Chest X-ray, PA view. Patient: 72 years old, sex F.
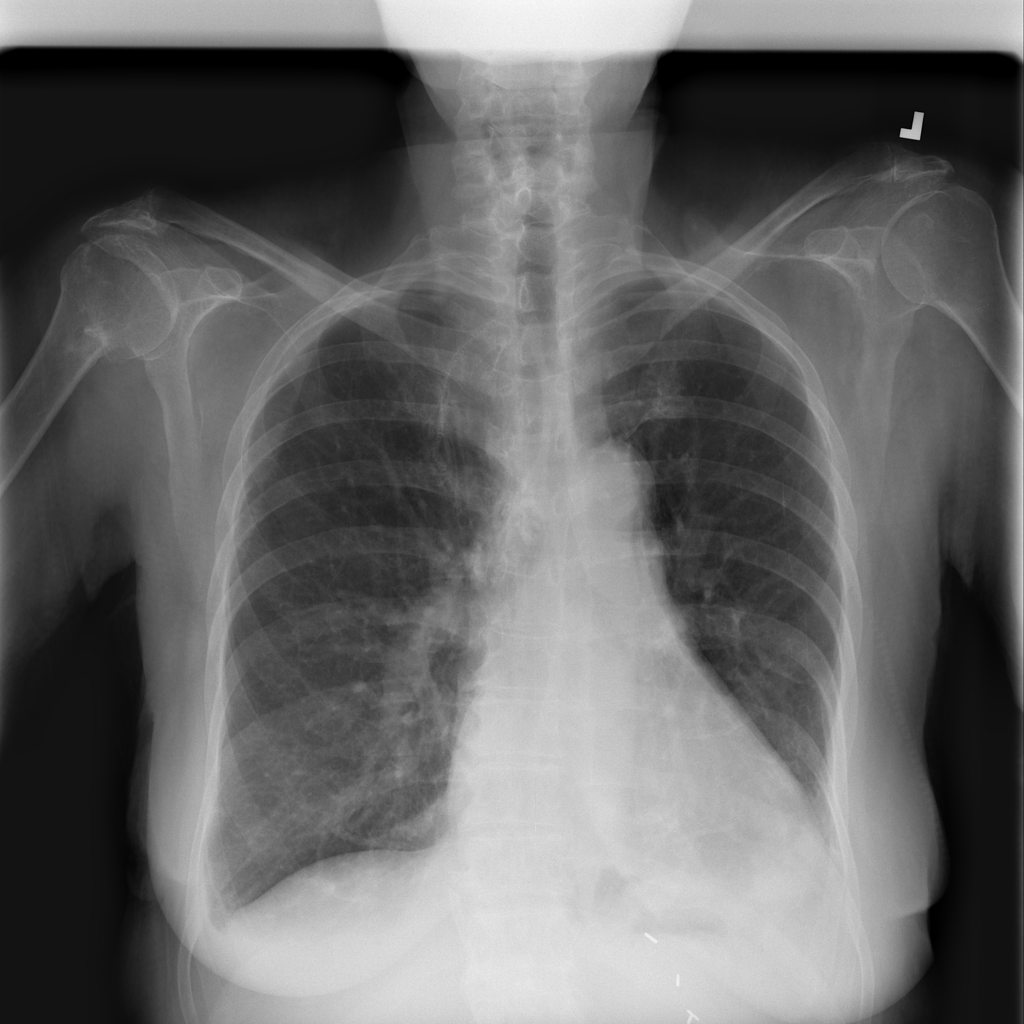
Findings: Consolidation, Effusion